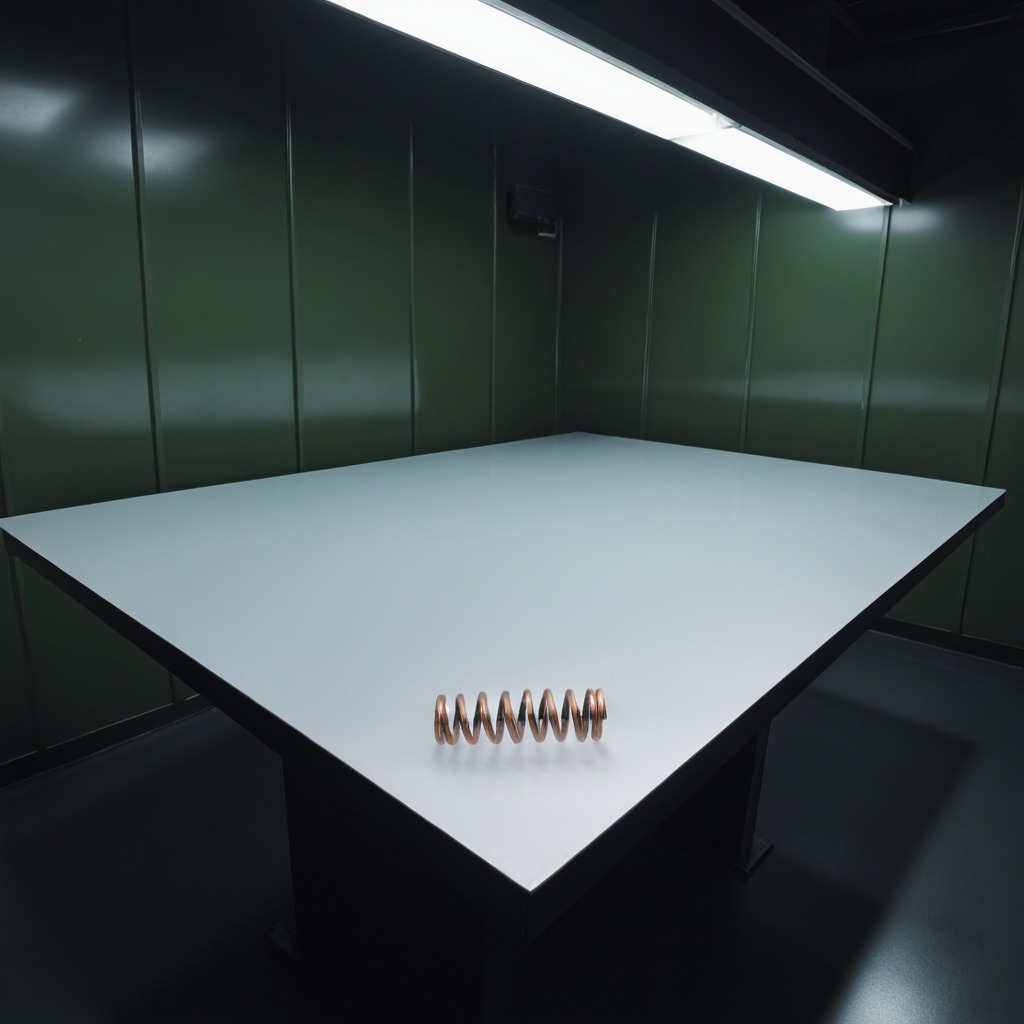
A coiled metal spring is lying on a clean empty table in a railway signal maintenance room.